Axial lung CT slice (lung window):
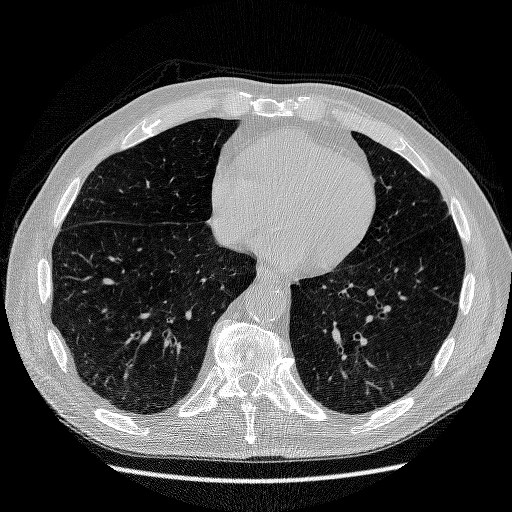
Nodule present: no